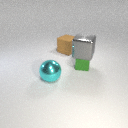
small green metal cube to the right of large cyan metal sphere